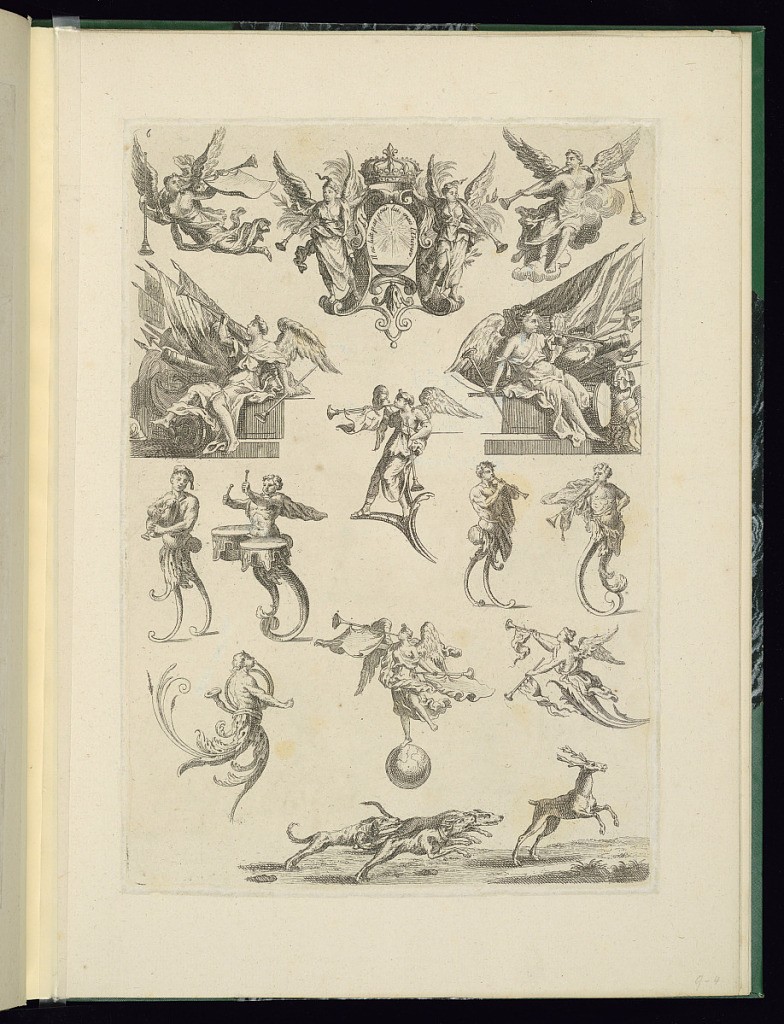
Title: Heraldic Achievement Designs
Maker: Nicolas Guérard, French, ca.1648 – 1719
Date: late 17th–early 18th century
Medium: Etching on laid paper
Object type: Print
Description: Designs for allegorical, mythological, and ornamental figures for use in heraldic achievements. With one heraldic achievement upper center, with a device in the shield, supported by a crown and angels. The designs include angels of victory, musicians that are half-man half-c-scroll or acanthus leaves. Dogs chasing a deer in the lower right. The plate is numbered.